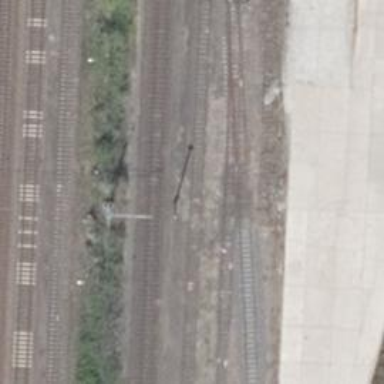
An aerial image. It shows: Railway yard used for servicing trains.